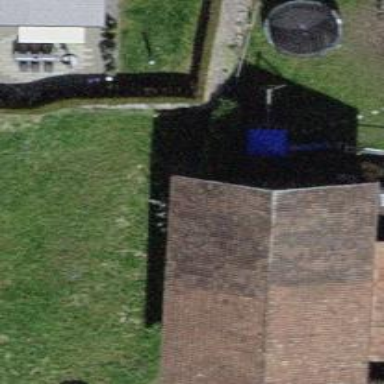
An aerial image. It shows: Shed.